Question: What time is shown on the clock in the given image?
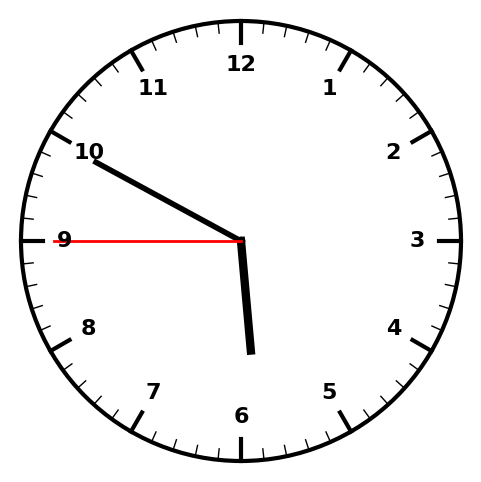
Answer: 05:49:45